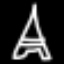
Label: The Eiffel Tower